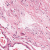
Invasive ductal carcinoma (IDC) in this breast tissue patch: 0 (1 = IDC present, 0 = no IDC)